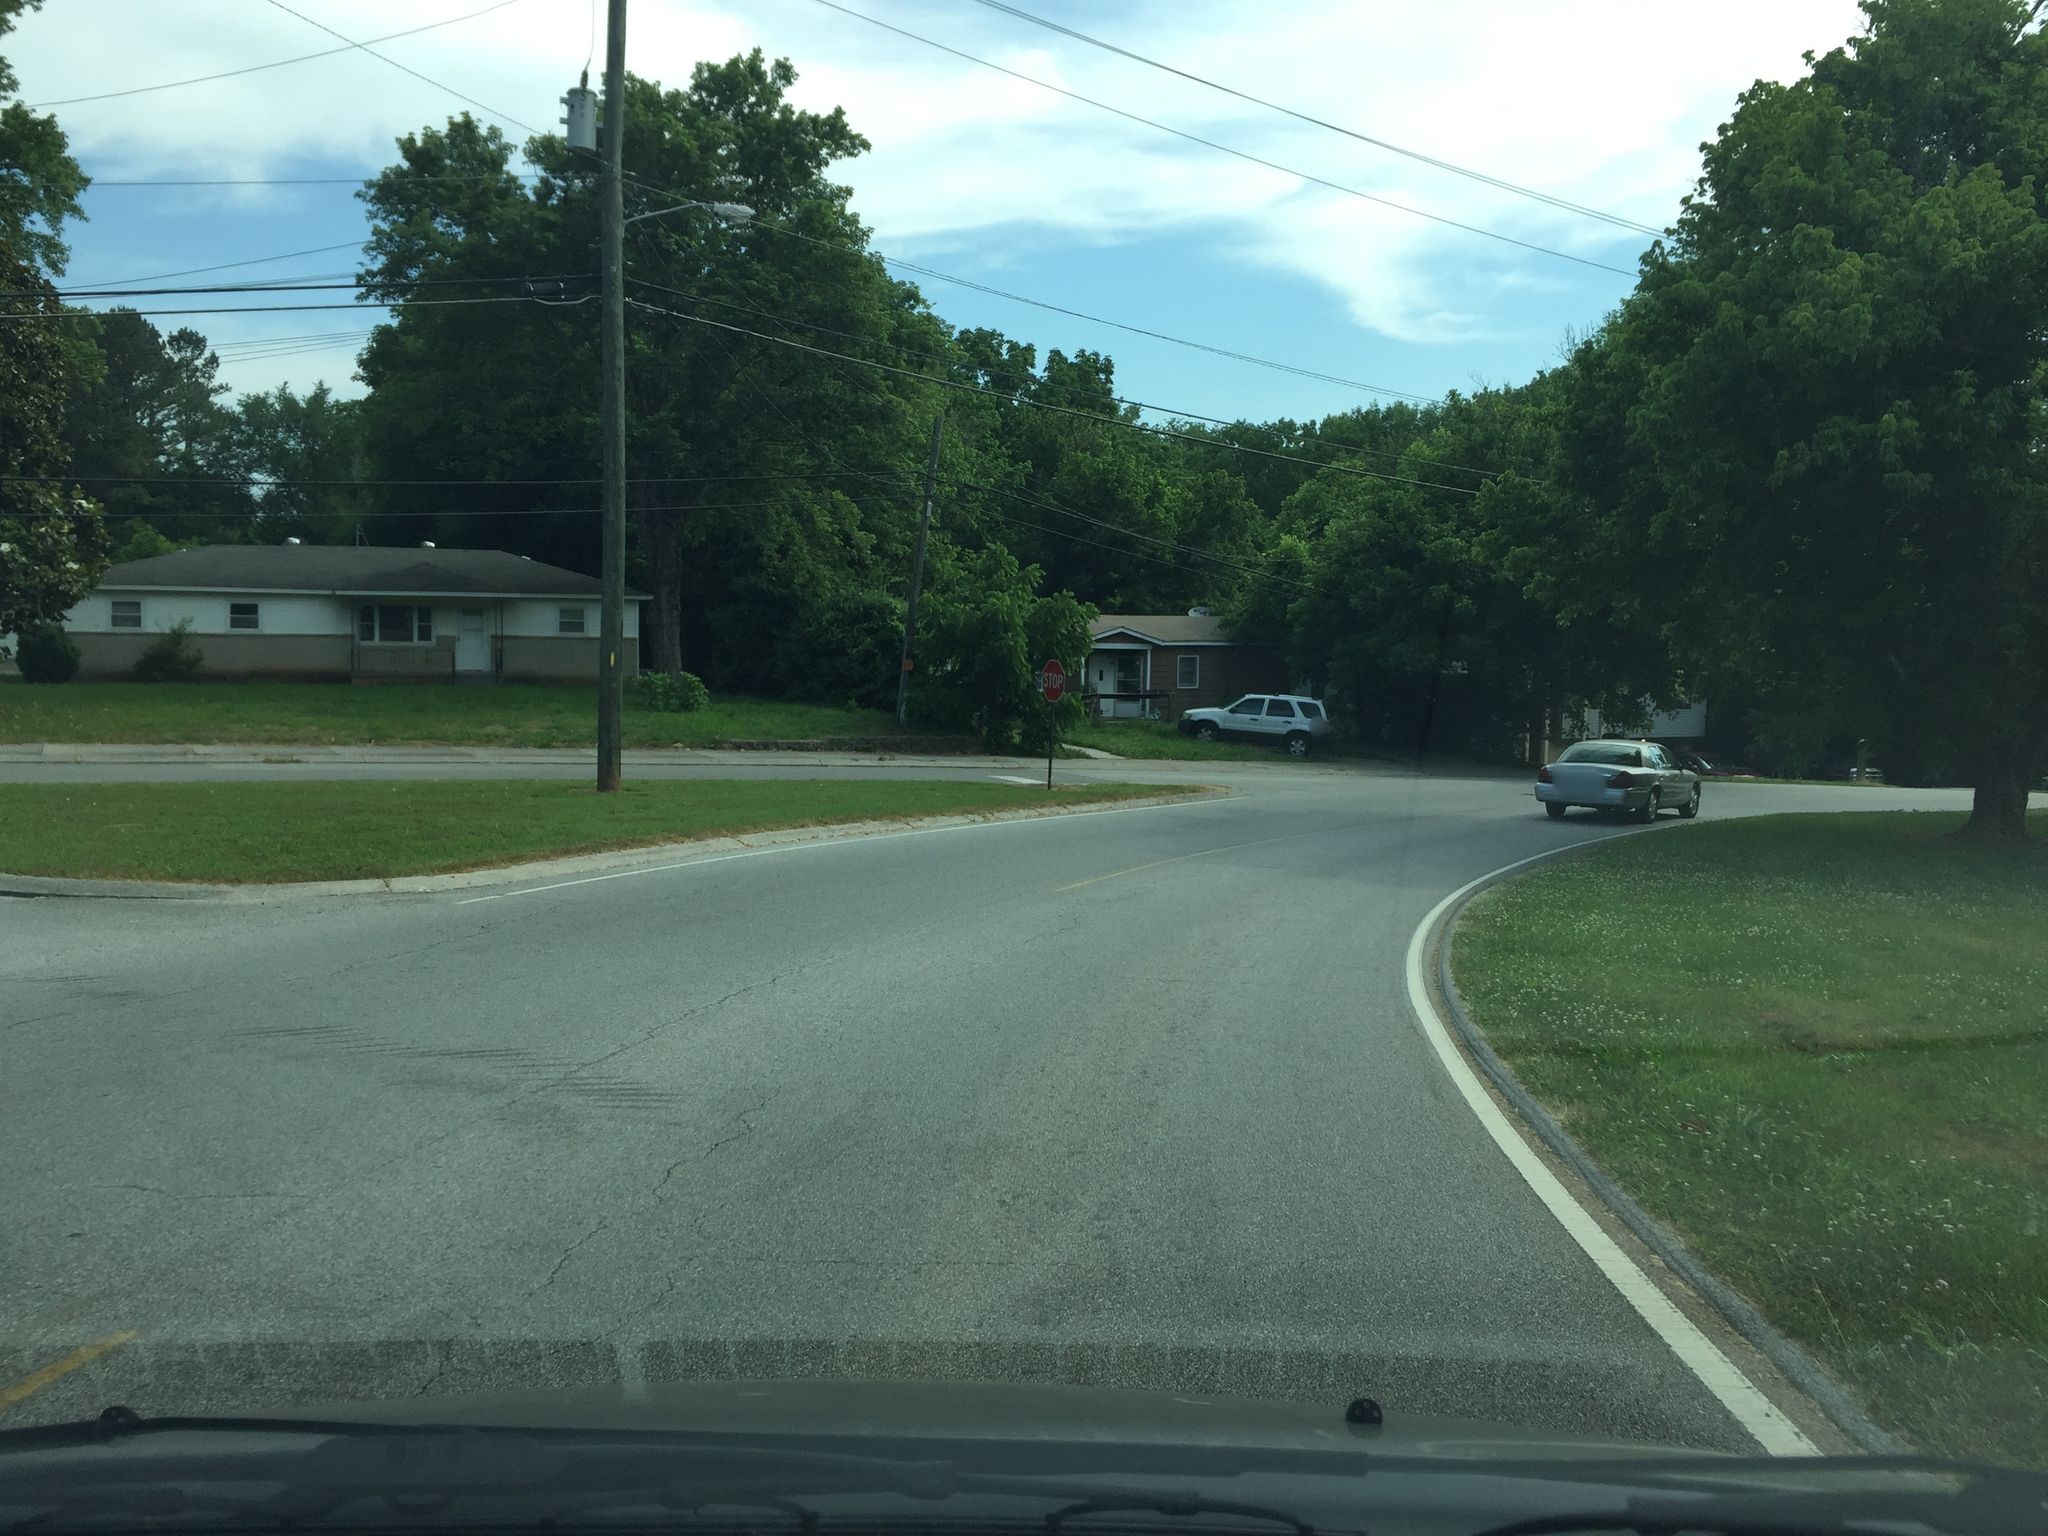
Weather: cloudy
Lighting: day
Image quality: good
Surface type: driving surface
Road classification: service, tertiary
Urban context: low density rural
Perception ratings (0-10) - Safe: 3.43, Lively: 3.57, Beautiful: 4.21, Boring: 4.77, Depressing: 6.42, Wealthy: 0.91